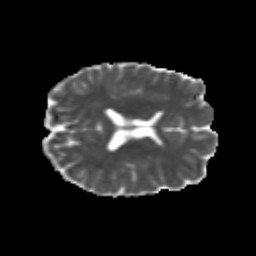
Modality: MD
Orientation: axial
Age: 25
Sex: male
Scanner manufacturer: siemens
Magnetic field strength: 3 T
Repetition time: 3.5 s
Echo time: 0.113 s